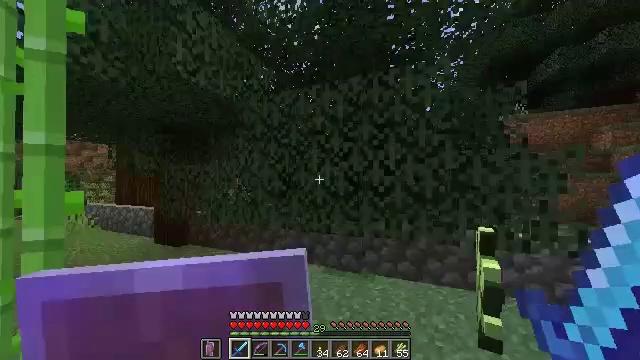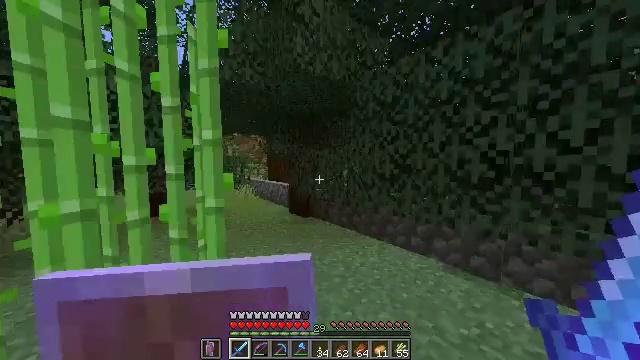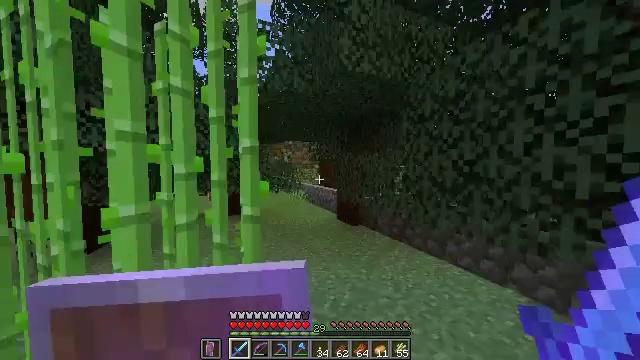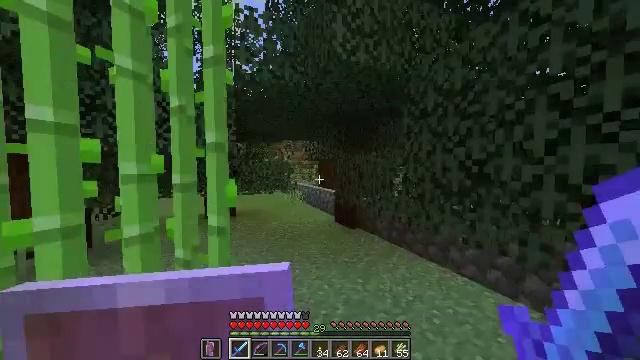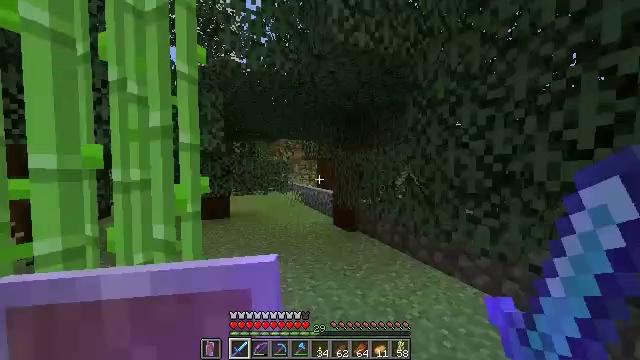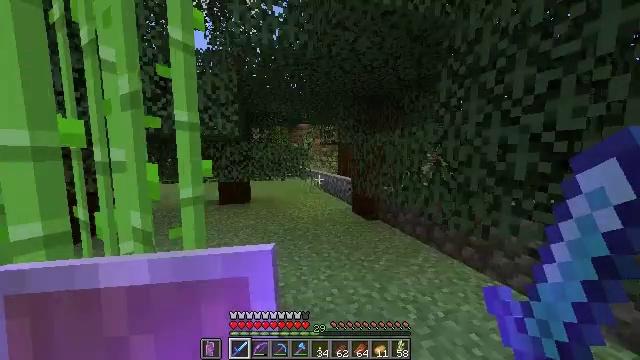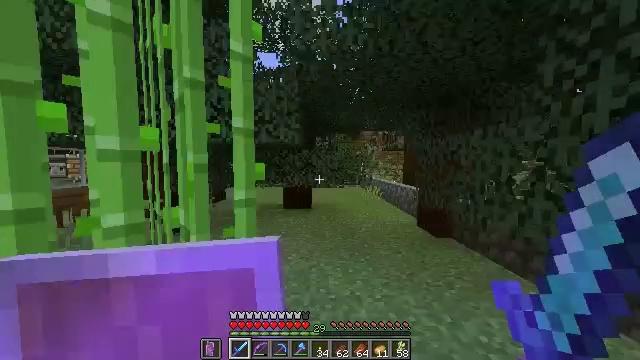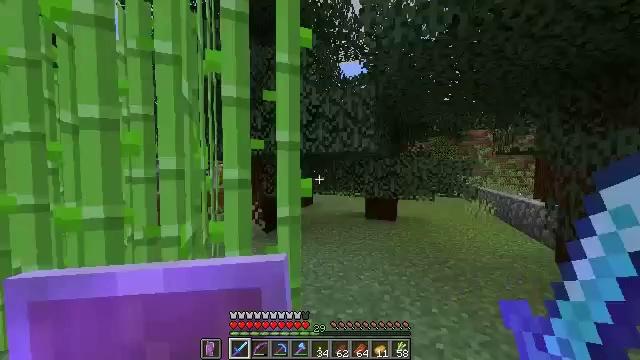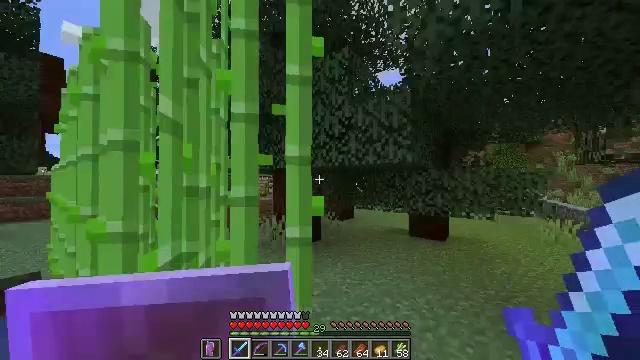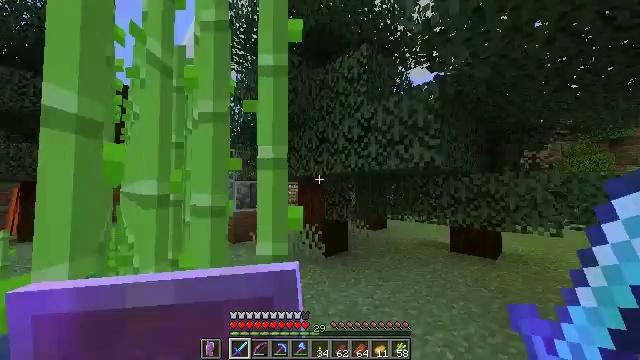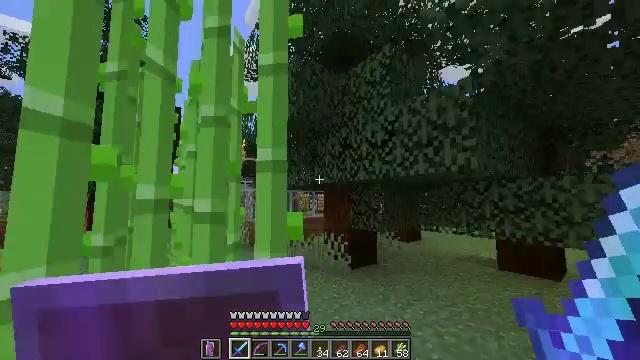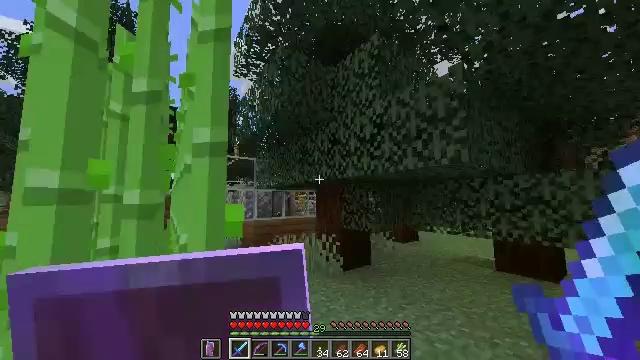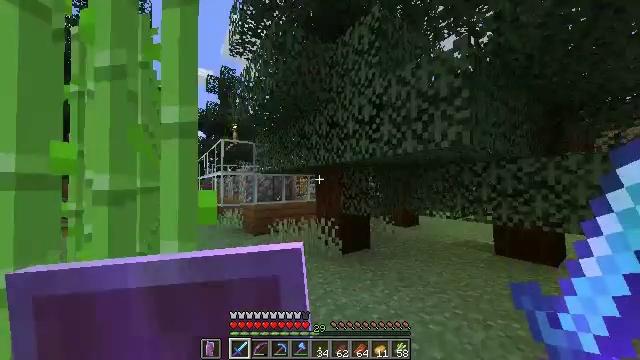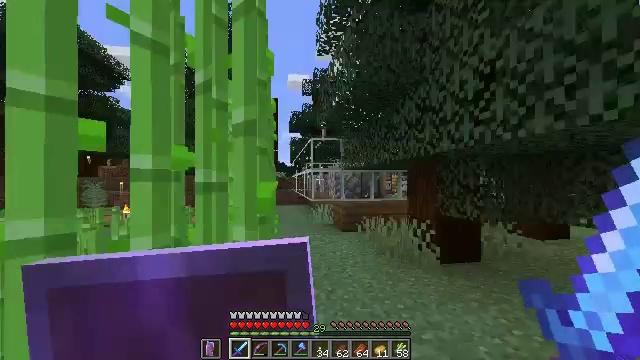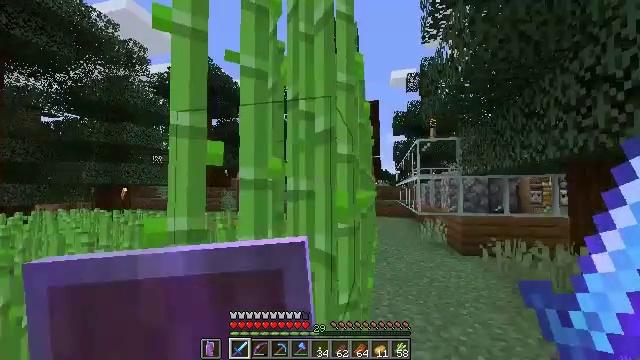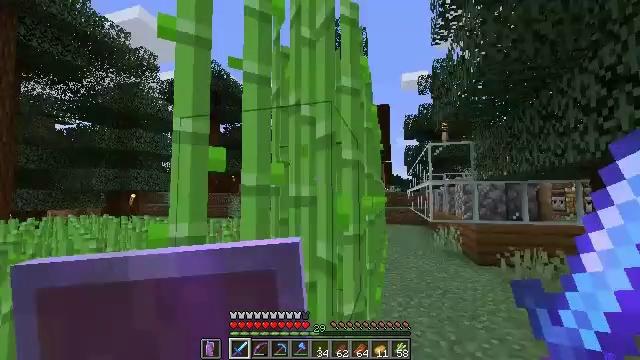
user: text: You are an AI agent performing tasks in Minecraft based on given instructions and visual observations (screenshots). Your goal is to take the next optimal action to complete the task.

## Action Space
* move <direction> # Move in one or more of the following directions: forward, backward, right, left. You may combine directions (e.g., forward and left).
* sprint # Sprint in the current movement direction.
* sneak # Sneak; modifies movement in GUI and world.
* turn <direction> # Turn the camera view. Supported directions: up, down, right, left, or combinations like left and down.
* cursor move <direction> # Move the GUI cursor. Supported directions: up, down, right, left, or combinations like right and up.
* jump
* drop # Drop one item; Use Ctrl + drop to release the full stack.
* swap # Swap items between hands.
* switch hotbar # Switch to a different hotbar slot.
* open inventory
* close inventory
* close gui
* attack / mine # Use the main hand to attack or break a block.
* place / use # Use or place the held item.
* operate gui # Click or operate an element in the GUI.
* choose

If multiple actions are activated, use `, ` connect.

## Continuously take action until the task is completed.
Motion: motion action
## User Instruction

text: Gather sugar cane for crafting.
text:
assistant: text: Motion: move forward, turn left and down
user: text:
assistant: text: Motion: move forward, turn left and up
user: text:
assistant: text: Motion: move forward
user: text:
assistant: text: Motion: move forward
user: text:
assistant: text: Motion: move forward and move right, turn left and down
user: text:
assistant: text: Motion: move forward and move right, turn left and up
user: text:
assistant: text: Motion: move forward and move right, turn left and up
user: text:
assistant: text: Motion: move forward and move right, turn left and up
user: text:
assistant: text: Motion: move forward and move right, turn left and up
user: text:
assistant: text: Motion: move forward and move right, turn left and up
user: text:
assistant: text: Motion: move forward and move right
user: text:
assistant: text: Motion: turn down
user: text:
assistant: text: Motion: turn left
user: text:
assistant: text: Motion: turn left and up
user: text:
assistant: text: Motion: turn left and up
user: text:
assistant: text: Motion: no_op
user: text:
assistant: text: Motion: move left
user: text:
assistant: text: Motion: move left, turn right
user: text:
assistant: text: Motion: turn right, attack / mine
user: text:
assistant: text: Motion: move forward, turn right, attack / mine
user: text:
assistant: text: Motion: move forward, turn right, attack / mine
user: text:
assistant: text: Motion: move forward, attack / mine
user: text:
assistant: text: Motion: move forward, attack / mine
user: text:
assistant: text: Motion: move forward, attack / mine
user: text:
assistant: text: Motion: move forward, attack / mine
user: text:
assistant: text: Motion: move forward, attack / mine
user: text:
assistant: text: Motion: move forward, attack / mine
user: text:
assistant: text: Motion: move forward, attack / mine
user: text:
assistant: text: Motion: move forward, attack / mine
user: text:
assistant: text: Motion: move forward, attack / mine